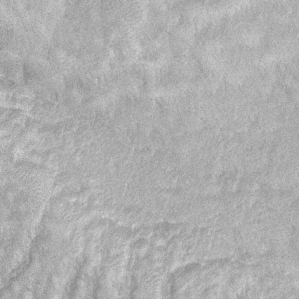
Label: frost